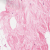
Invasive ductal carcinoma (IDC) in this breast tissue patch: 0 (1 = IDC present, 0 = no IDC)